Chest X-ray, PA view. Patient: 13 years old, sex M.
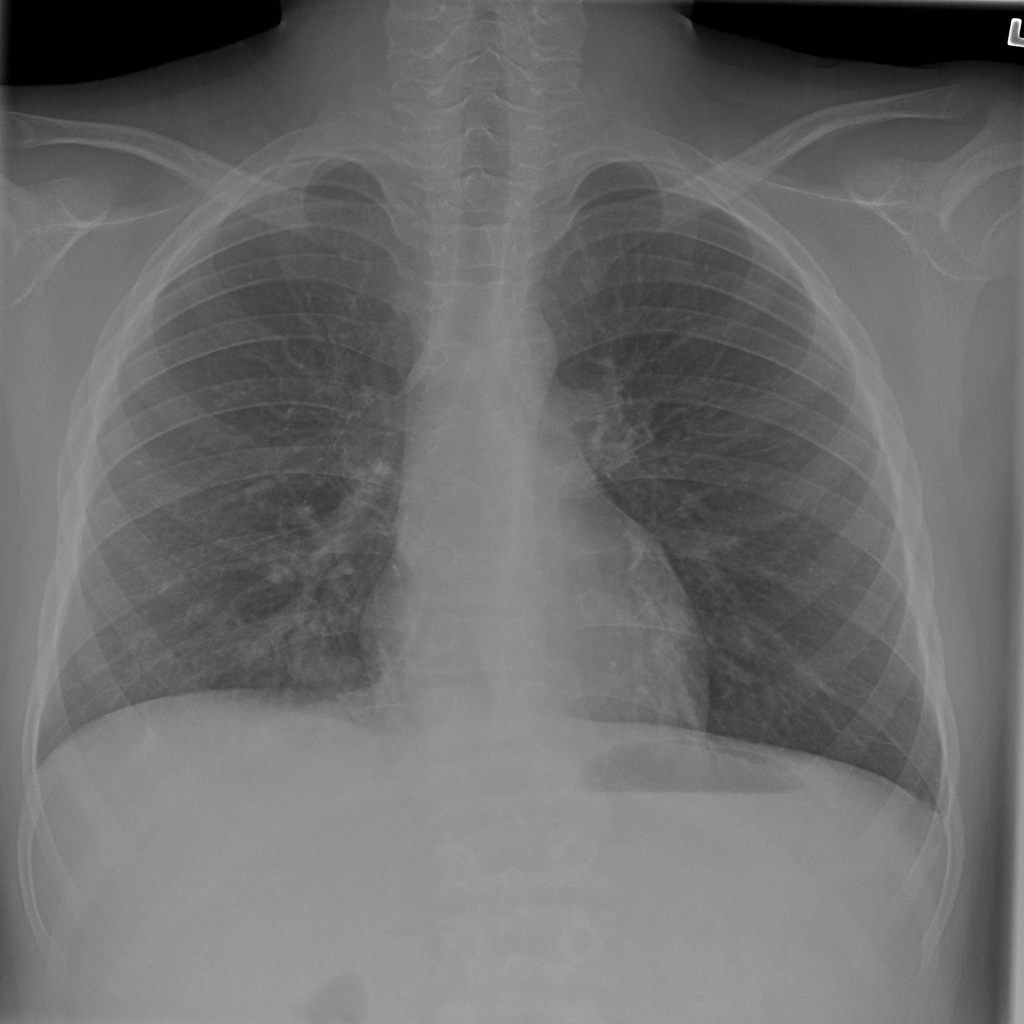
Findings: Infiltration, Pneumonia